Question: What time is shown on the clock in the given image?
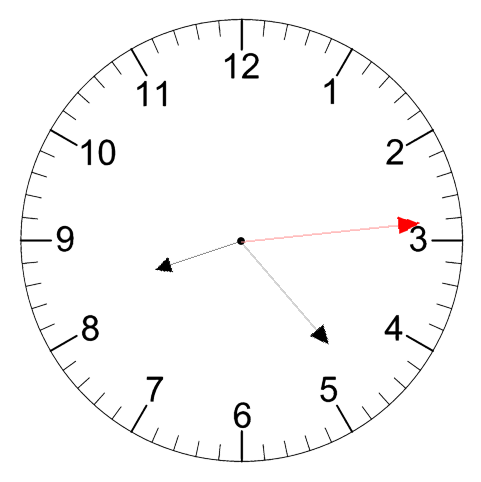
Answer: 08:23:14